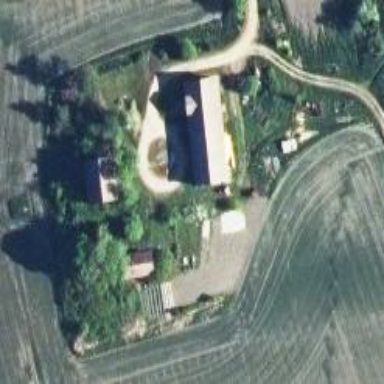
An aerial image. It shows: Farm with farmyard.